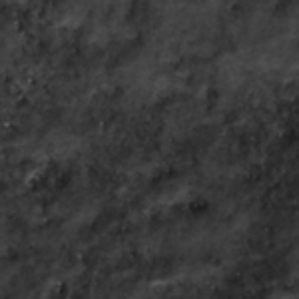
Label: frost